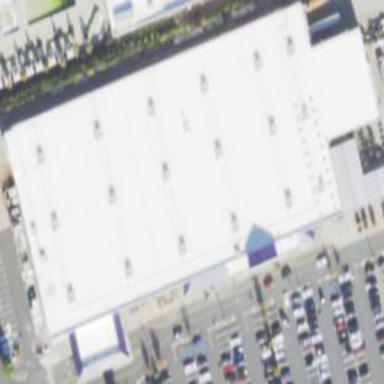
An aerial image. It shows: Commercial building.